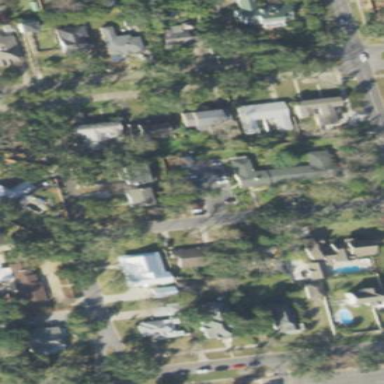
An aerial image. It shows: Residential area consisting of single-family homes.